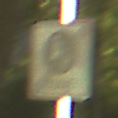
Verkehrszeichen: EndeFussgaengerzone
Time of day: SunriseSunset
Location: Outdoor (Nature)
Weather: PartlyCloudy
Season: NotSpecified
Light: Natural